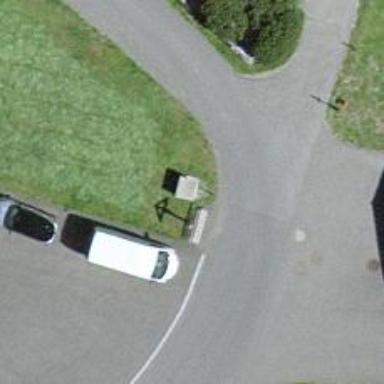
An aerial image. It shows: Wayside cross with historic significance.